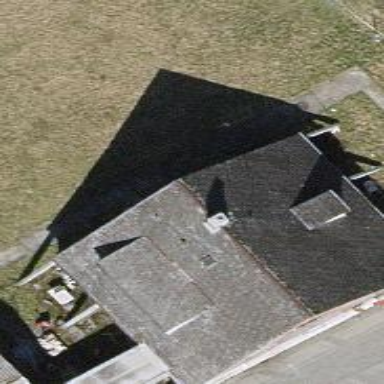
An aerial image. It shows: Building with gabled roof.